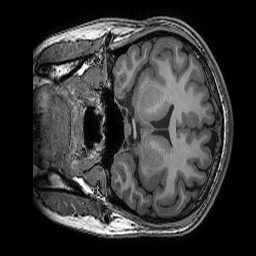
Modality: T1w
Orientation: coronal
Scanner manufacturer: ge
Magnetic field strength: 3 T
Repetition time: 0.008512 s
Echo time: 0.003336 s